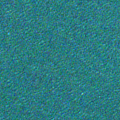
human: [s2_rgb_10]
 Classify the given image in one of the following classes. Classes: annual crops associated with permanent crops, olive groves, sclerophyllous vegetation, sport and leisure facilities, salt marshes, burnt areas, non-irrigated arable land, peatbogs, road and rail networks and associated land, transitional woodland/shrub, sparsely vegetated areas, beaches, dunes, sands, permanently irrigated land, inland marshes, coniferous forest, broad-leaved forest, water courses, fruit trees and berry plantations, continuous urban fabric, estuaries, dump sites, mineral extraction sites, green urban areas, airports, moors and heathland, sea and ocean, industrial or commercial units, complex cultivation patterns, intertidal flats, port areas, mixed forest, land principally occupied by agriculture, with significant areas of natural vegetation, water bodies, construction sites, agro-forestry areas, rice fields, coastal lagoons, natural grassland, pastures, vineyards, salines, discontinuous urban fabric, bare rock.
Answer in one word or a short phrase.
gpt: sea and ocean